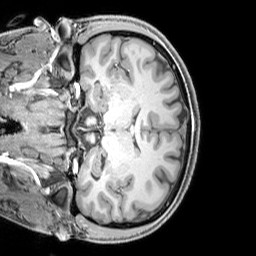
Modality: T1w
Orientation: coronal
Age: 21
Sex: male
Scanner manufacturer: siemens
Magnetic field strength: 3 T
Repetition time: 2.3 s
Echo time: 0.00226 s